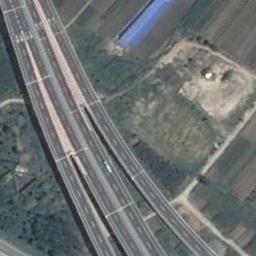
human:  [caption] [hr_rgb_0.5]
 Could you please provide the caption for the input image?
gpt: The freeway goes through the farmland .

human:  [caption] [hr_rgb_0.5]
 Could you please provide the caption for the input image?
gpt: The two intersecting freeways are surrounded by large green fields .

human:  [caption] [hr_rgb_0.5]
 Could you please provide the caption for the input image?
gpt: Cars stopped on both sides of the highway .

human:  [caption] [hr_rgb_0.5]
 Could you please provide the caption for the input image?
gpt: A bifurcated freeway is a farmland on one side and on the other side is a forest .

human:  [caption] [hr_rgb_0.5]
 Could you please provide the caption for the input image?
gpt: There are some farmlands beneath the freeway on the bridge .